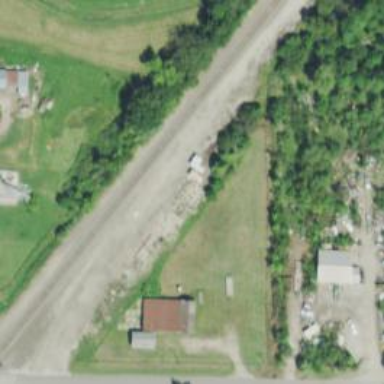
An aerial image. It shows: Abandoned railway.